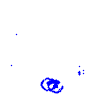
Particle: pion